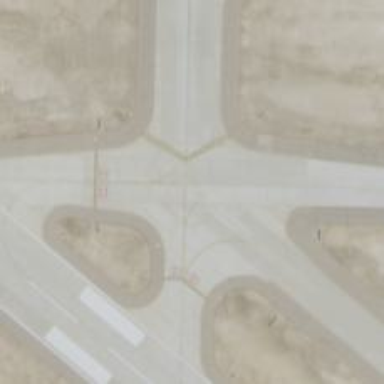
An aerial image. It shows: Image of taxiway at airport.